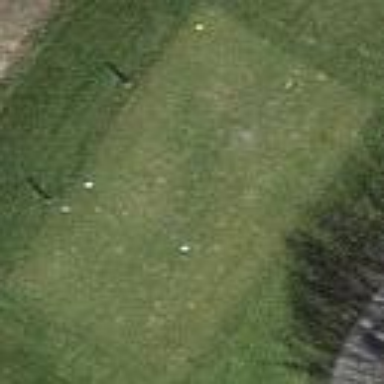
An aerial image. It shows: Golf tee.